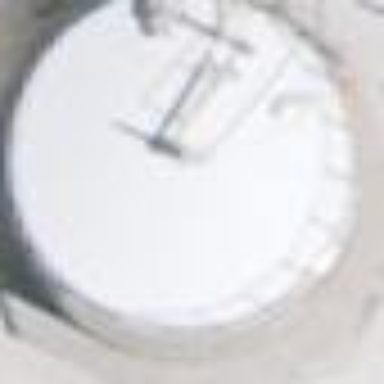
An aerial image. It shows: Industrial building housing storage tank.